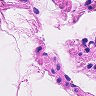
Metastatic tissue present: no